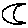
Label: moon